Question: What is the value of the measurement in the image?
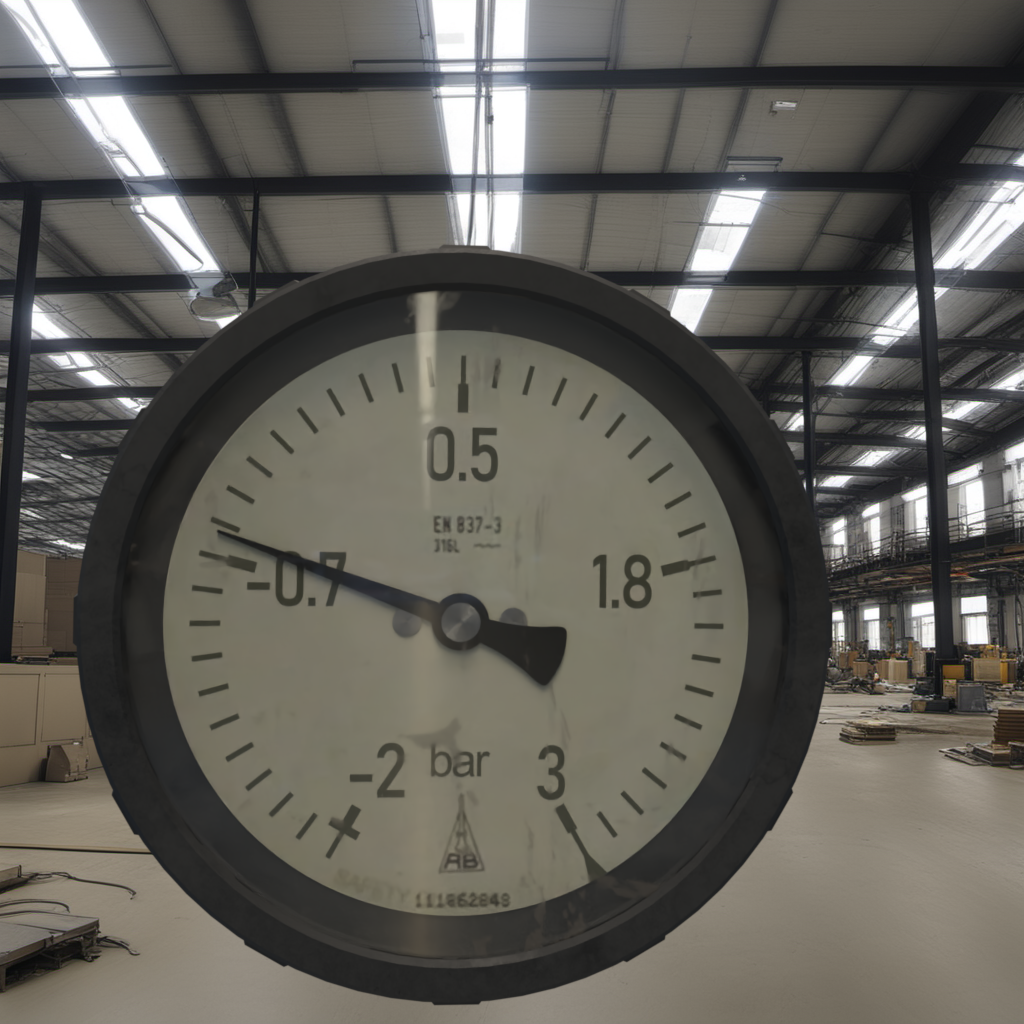
Answer: The result is -0.69
Question: What is the range of the measurement shown in the image?
Answer: The range is from -2 to 3
Question: What is the minimum and maximum reading range of this measurement?
Answer: The minimum value is -2 and the maximum value is 3